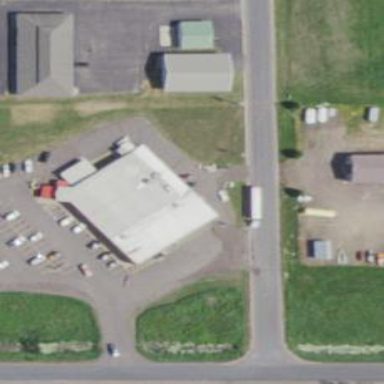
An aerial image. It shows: Retail building.